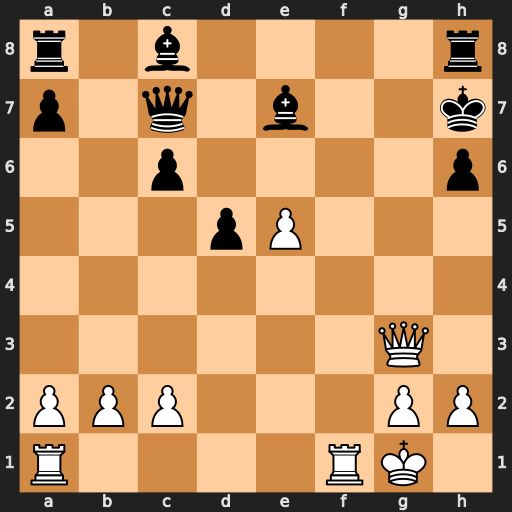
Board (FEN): r1b4r/p1q1b2k/2p4p/3pP3/8/6Q1/PPP3PP/R4RK1
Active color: w
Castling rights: -
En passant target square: -
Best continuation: Rf7#